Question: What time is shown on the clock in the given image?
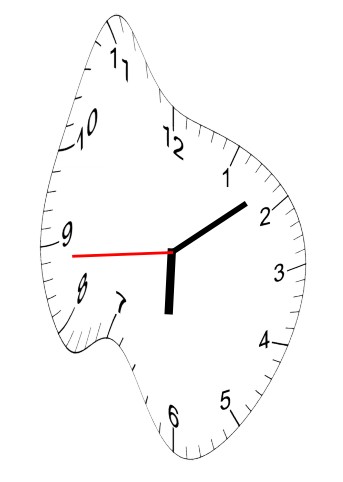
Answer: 06:08:44